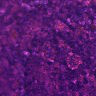
Metastatic tissue present: no